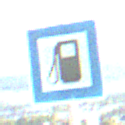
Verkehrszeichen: Tankstelle
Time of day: MorningAfternoon
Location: Outdoor (Nature)
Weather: PartlyCloudy
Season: NotSpecified
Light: Natural